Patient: sex M, age 60
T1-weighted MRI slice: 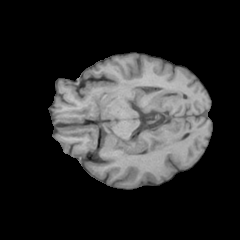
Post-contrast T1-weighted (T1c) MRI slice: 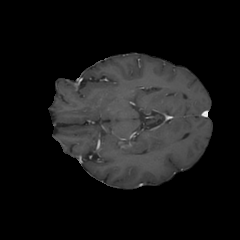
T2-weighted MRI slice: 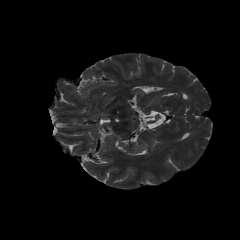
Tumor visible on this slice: no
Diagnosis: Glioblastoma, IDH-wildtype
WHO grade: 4